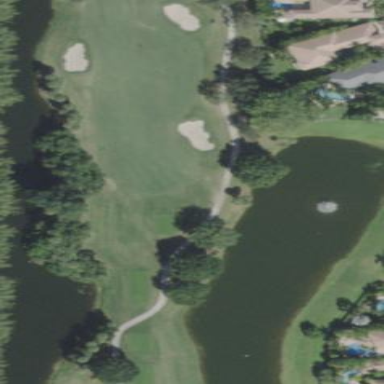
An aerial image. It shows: Grassy area designated as golf fairway.